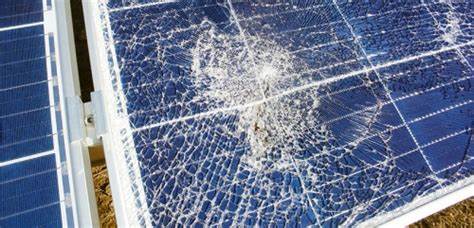
Label: Physical-Damage